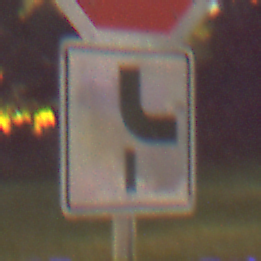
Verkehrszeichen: VerlaufVorfahrtsstrasse10
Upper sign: Stop
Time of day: Night
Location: Outdoor (Suburban)
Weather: Clear
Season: NotSpecified
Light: Artificial